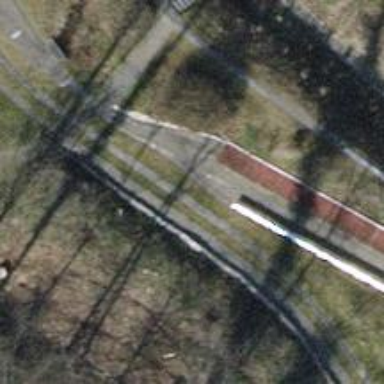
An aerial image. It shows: Miniature railway situated in yard.